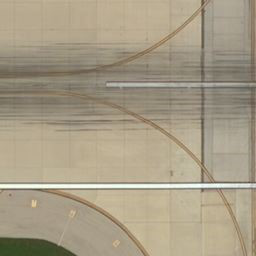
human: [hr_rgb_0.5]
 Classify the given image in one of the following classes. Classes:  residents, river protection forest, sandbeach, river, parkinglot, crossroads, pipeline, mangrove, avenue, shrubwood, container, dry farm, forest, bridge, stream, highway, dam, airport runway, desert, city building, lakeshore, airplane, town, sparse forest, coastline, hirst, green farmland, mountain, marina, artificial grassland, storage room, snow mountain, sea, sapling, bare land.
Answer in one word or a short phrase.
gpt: airport runway